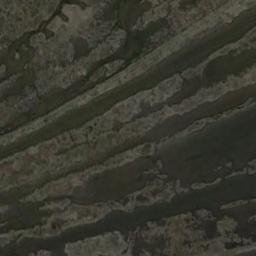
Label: wetland